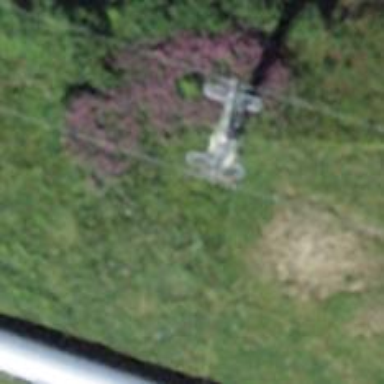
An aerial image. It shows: Pylon for aerialway.